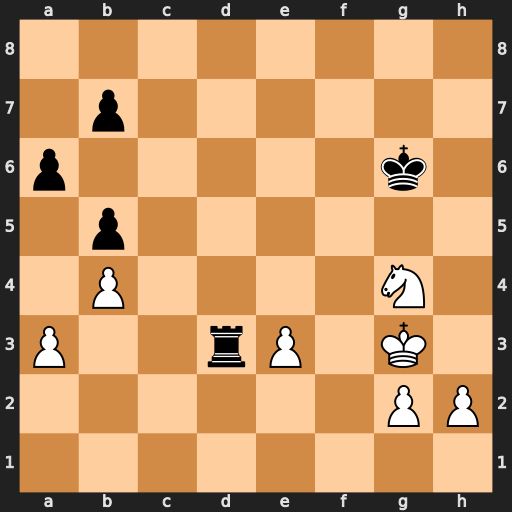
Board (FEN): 8/1p6/p5k1/1p6/1P4N1/P2rP1K1/6PP/8
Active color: w
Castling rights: -
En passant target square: -
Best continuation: Ne5+ Kf5 Nxd3